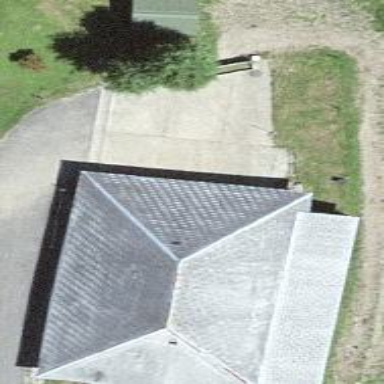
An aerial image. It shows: Farm auxiliary building.